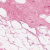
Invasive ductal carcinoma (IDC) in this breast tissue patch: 0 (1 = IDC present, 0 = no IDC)